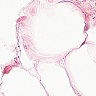
Metastatic tissue present: no